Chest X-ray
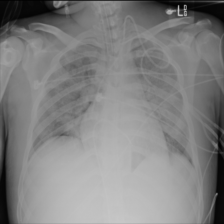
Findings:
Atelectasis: negative
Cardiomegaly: negative
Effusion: negative
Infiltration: negative
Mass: negative
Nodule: negative
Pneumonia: negative
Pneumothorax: negative
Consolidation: negative
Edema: negative
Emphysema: negative
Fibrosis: negative
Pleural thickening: negative
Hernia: negative